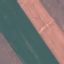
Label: AnnualCrop